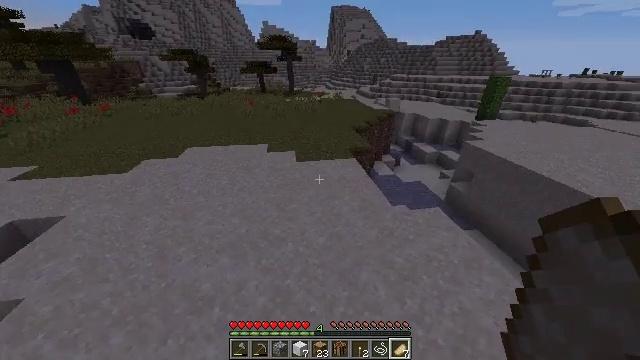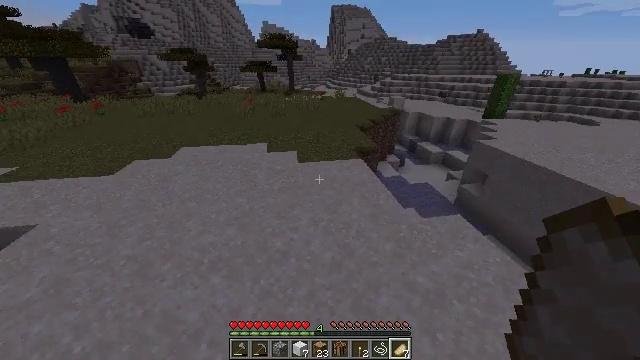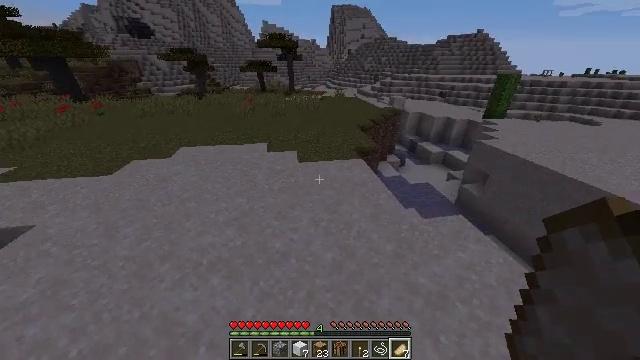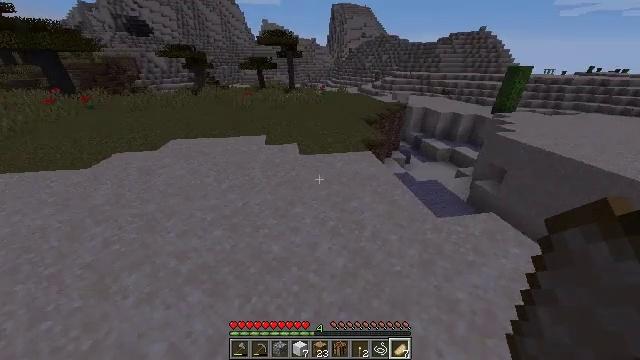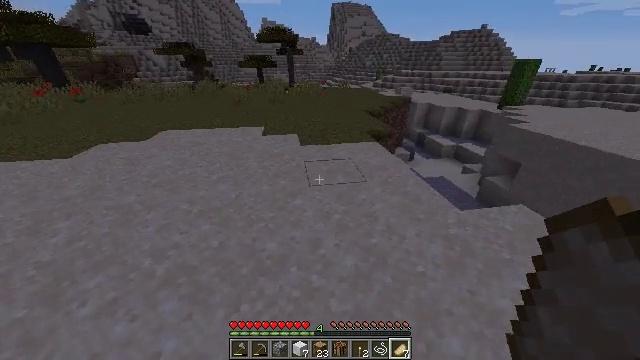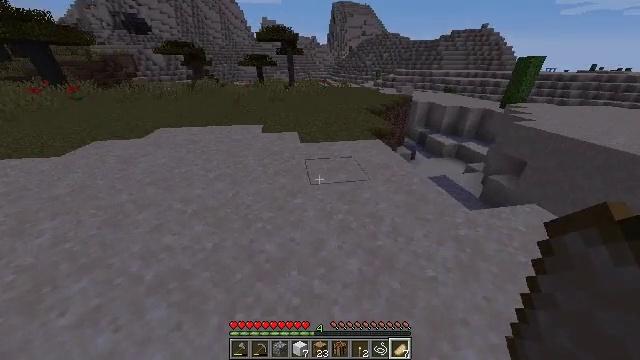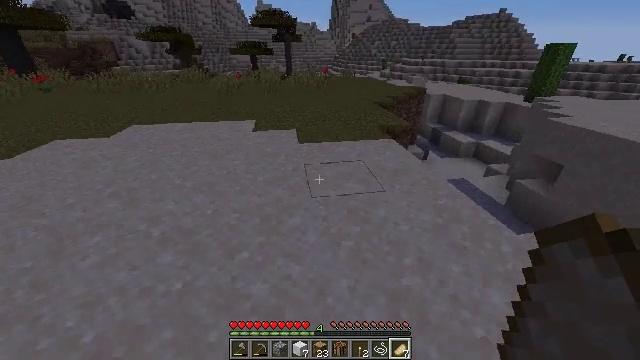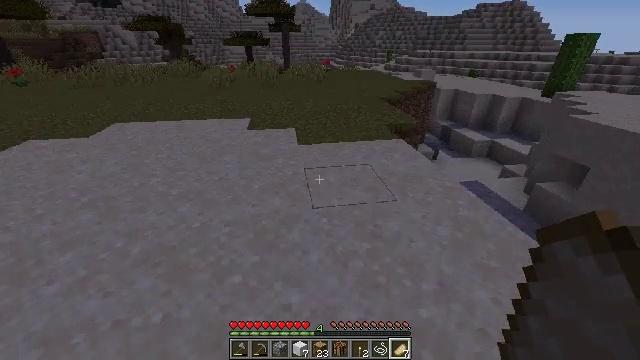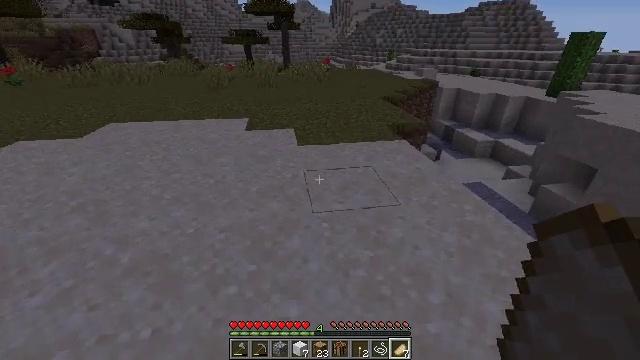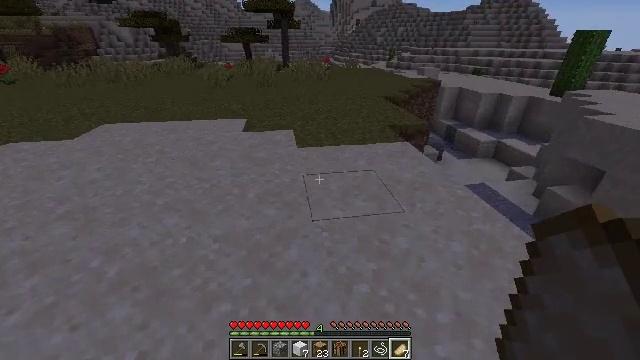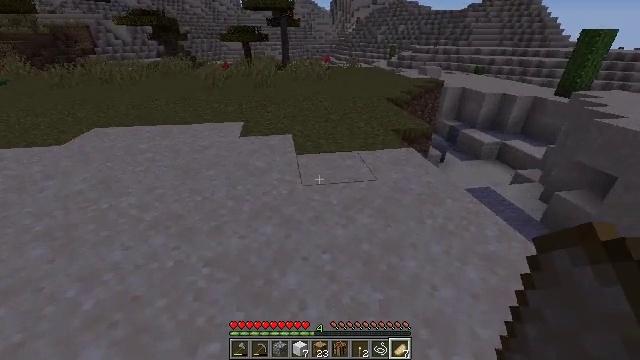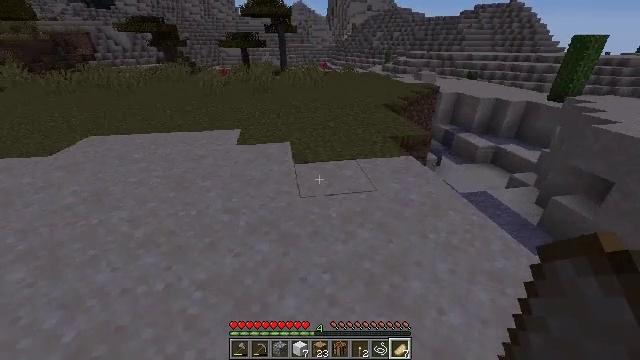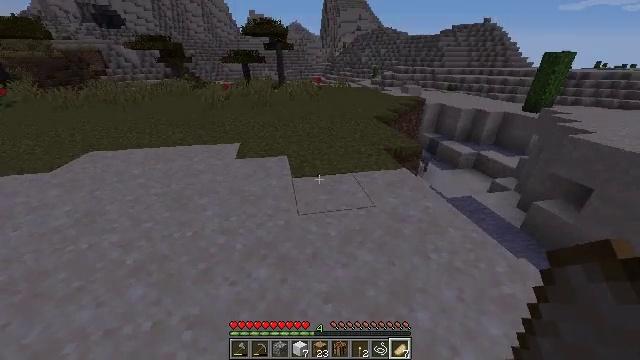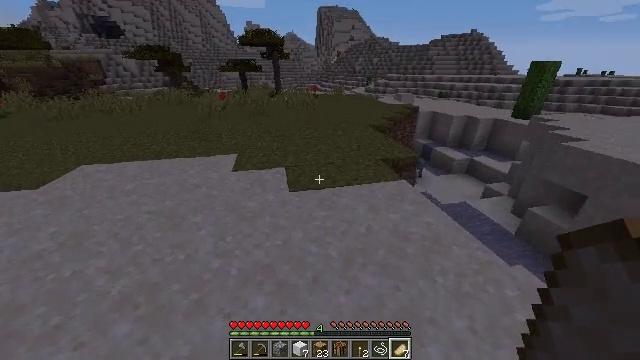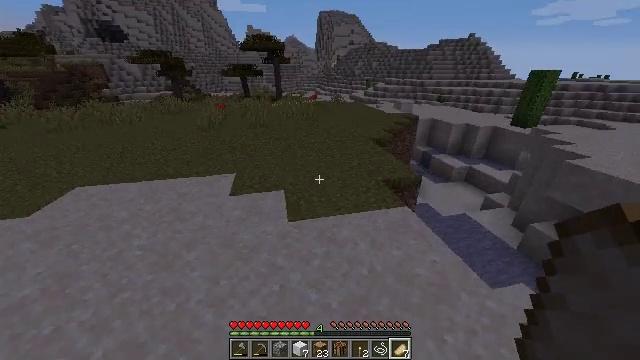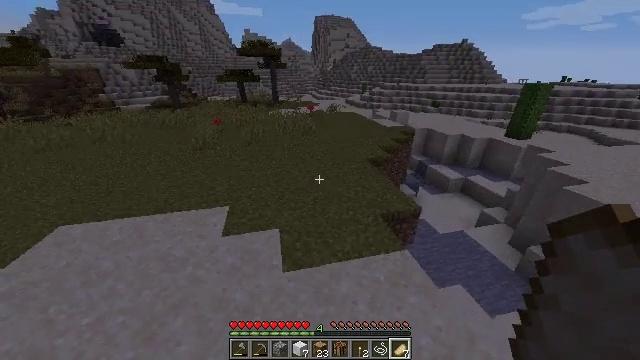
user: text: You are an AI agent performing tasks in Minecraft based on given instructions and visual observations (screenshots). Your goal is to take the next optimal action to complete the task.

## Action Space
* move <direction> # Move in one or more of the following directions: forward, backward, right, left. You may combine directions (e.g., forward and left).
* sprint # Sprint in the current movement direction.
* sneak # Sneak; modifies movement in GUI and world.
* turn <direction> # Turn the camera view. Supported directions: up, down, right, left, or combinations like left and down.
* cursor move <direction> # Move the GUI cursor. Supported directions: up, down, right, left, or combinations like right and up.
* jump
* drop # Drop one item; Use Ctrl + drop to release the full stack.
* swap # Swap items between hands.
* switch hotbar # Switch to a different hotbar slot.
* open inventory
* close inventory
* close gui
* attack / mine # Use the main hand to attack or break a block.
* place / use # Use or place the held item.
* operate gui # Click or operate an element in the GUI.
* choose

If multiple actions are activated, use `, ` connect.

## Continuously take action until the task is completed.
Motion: motion action
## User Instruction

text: Harvest terracotta for building.
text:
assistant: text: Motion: move forward, sprint, jump
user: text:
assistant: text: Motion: move forward, jump
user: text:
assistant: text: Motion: move forward, jump
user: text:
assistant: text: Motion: move forward
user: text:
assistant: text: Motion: no_op
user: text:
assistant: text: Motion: no_op
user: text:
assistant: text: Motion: no_op
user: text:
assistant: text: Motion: move forward
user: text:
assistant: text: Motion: move forward, sprint
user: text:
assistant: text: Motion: move forward, sprint
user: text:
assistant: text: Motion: move forward, sprint
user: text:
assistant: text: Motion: move forward, sprint, turn right
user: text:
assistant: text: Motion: move forward, sprint, turn right, jump
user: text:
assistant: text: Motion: move forward, sprint, jump
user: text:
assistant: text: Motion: move forward, sprint, jump
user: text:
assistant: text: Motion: move forward, sprint, turn right, jump
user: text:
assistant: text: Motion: move forward, sprint, turn right, jump
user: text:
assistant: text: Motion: move forward, sprint, turn right, jump
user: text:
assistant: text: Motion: move forward, sprint, turn right, jump
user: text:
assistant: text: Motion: move forward, sprint, turn right, jump
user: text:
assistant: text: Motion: move forward, sprint, turn right, jump
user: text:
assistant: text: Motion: move forward, sprint, turn right, jump
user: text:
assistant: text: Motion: move forward, sprint, jump
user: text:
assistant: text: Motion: move forward, sprint, jump
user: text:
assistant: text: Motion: move forward, sprint, jump
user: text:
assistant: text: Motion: move forward, sprint, jump
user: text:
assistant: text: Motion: move forward, sprint, jump
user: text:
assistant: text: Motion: move forward, sprint, jump
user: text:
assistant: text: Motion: move forward, sprint, jump
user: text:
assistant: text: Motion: move forward, sprint, turn right, jump